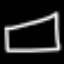
Label: square